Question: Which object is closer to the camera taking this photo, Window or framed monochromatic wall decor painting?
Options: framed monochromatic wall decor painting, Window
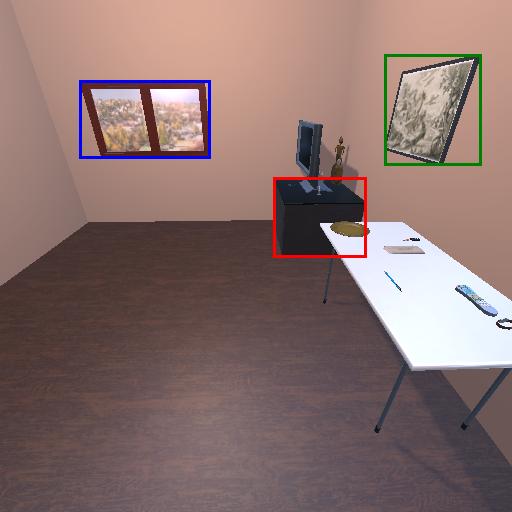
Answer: framed monochromatic wall decor painting